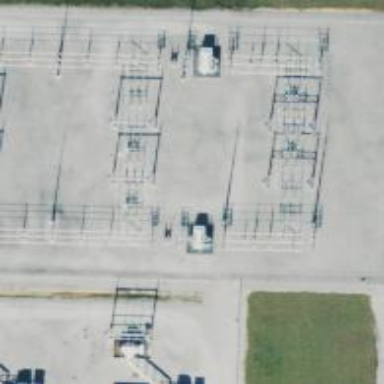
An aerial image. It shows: Switch used for power control.